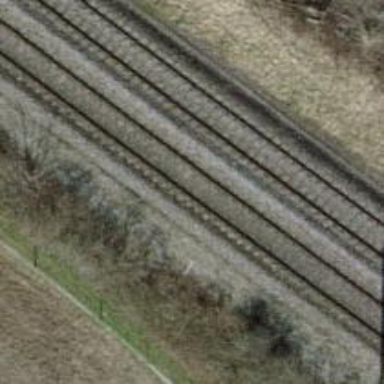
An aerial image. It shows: Single railway track with electrified contact line.